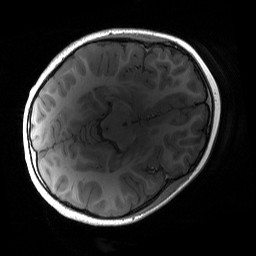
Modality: T1w
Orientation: axial
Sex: male
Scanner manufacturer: siemens
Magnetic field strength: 3 T
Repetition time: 1.9 s
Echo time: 0.00243 s